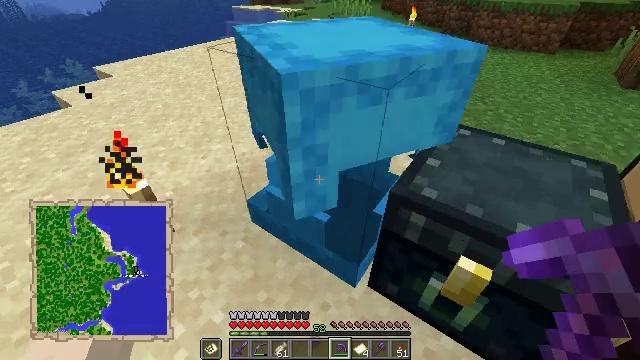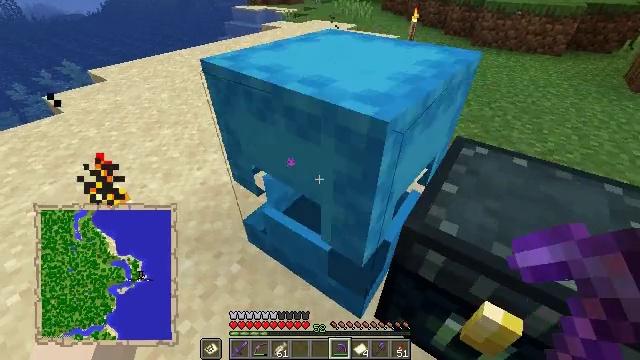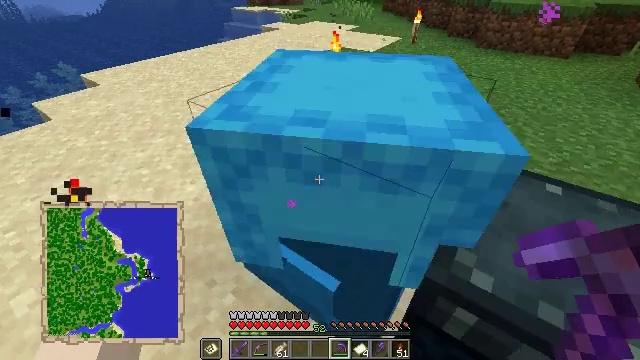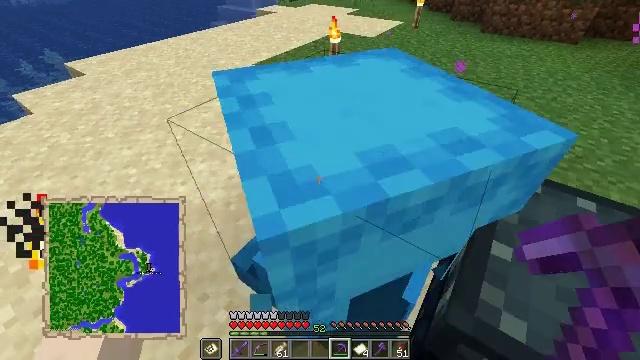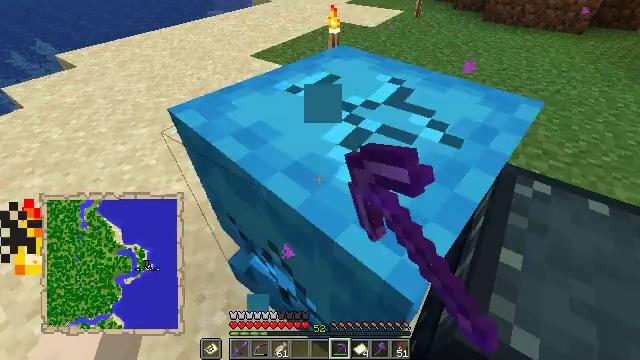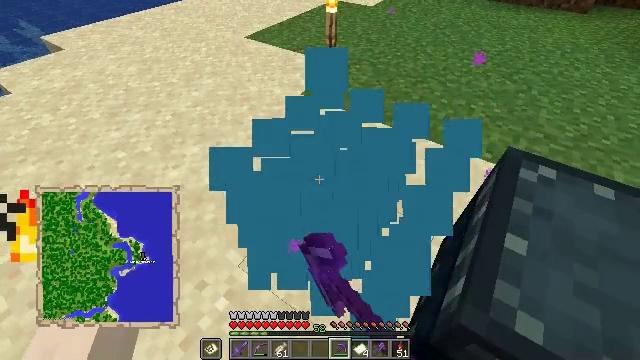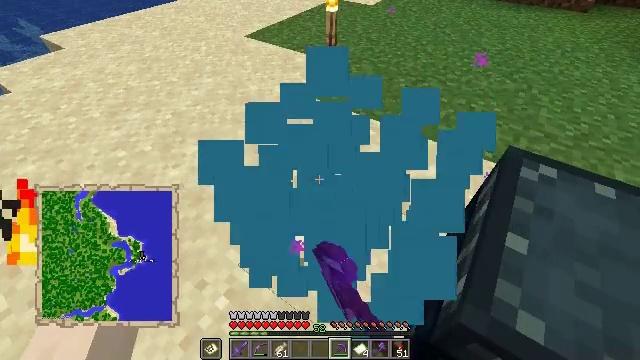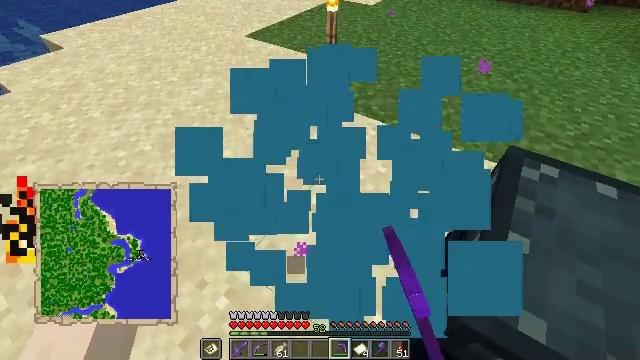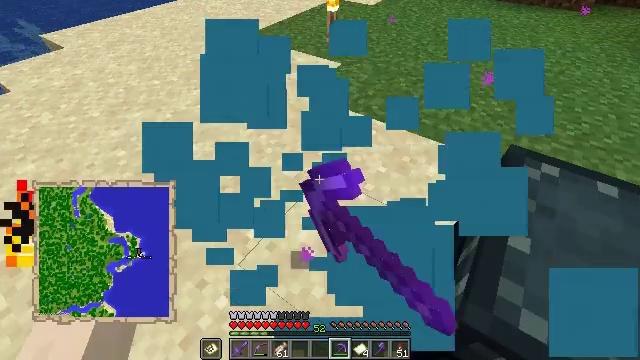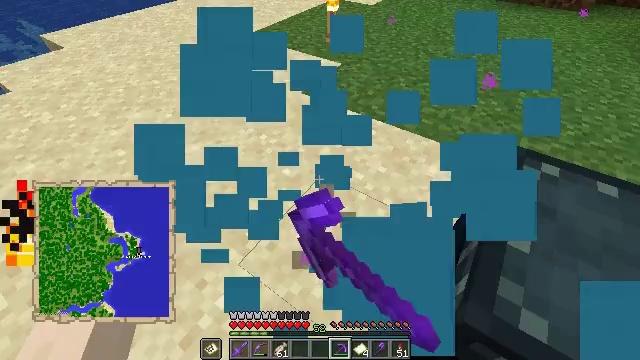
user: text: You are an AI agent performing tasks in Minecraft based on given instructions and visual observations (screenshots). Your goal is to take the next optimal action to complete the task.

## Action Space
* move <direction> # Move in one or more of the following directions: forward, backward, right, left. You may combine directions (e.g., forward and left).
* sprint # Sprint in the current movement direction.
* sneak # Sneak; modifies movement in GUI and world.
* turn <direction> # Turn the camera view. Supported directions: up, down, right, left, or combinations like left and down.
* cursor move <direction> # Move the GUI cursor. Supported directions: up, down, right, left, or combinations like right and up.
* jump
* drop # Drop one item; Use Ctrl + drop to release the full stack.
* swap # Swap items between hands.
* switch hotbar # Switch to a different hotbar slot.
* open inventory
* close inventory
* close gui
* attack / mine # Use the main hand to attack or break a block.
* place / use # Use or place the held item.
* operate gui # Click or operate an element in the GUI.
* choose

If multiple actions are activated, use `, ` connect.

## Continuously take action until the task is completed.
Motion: motion action
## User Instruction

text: Break the light blue shulker box to move it.
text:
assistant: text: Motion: move forward
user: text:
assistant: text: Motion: move forward
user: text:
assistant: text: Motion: turn down, attack / mine
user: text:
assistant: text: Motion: turn down, attack / mine
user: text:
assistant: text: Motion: turn down, attack / mine
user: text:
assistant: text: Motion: attack / mine
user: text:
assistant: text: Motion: attack / mine
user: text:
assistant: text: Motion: attack / mine
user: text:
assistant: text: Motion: attack / mine
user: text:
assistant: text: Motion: attack / mine